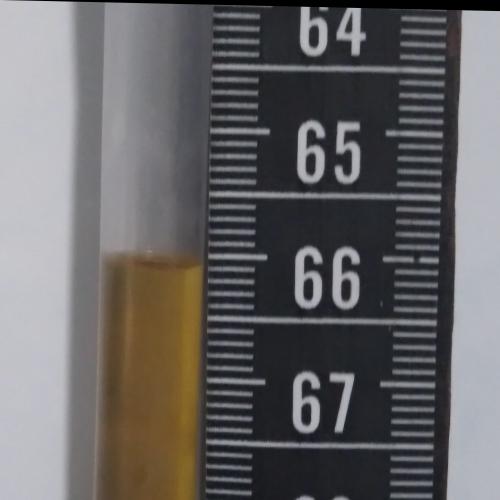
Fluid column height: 66.1 cm